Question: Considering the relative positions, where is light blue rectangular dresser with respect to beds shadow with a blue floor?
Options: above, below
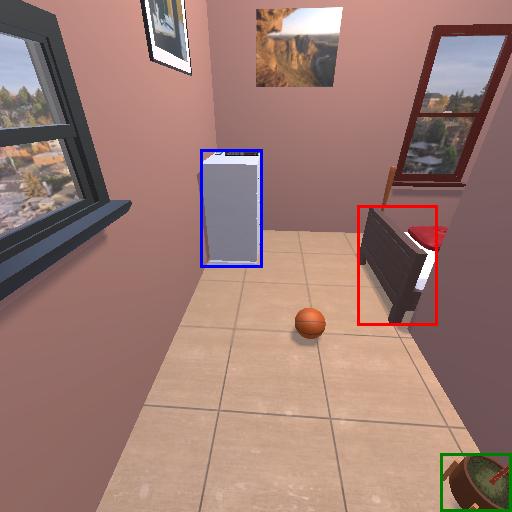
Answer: above